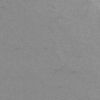
Label: not_dusty